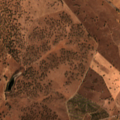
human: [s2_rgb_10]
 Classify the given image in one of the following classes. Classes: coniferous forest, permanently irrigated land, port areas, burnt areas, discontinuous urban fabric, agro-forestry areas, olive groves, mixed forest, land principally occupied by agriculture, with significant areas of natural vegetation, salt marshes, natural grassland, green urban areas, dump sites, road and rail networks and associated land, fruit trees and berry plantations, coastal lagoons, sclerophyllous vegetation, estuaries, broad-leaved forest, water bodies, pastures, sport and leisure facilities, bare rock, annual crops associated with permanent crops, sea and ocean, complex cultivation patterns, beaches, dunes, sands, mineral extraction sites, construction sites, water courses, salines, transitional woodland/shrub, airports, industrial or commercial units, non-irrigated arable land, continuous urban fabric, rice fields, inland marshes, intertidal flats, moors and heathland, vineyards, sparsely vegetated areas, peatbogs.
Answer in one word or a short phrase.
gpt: non-irrigated arable land, agro-forestry areas, broad-leaved forest, transitional woodland/shrub